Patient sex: M
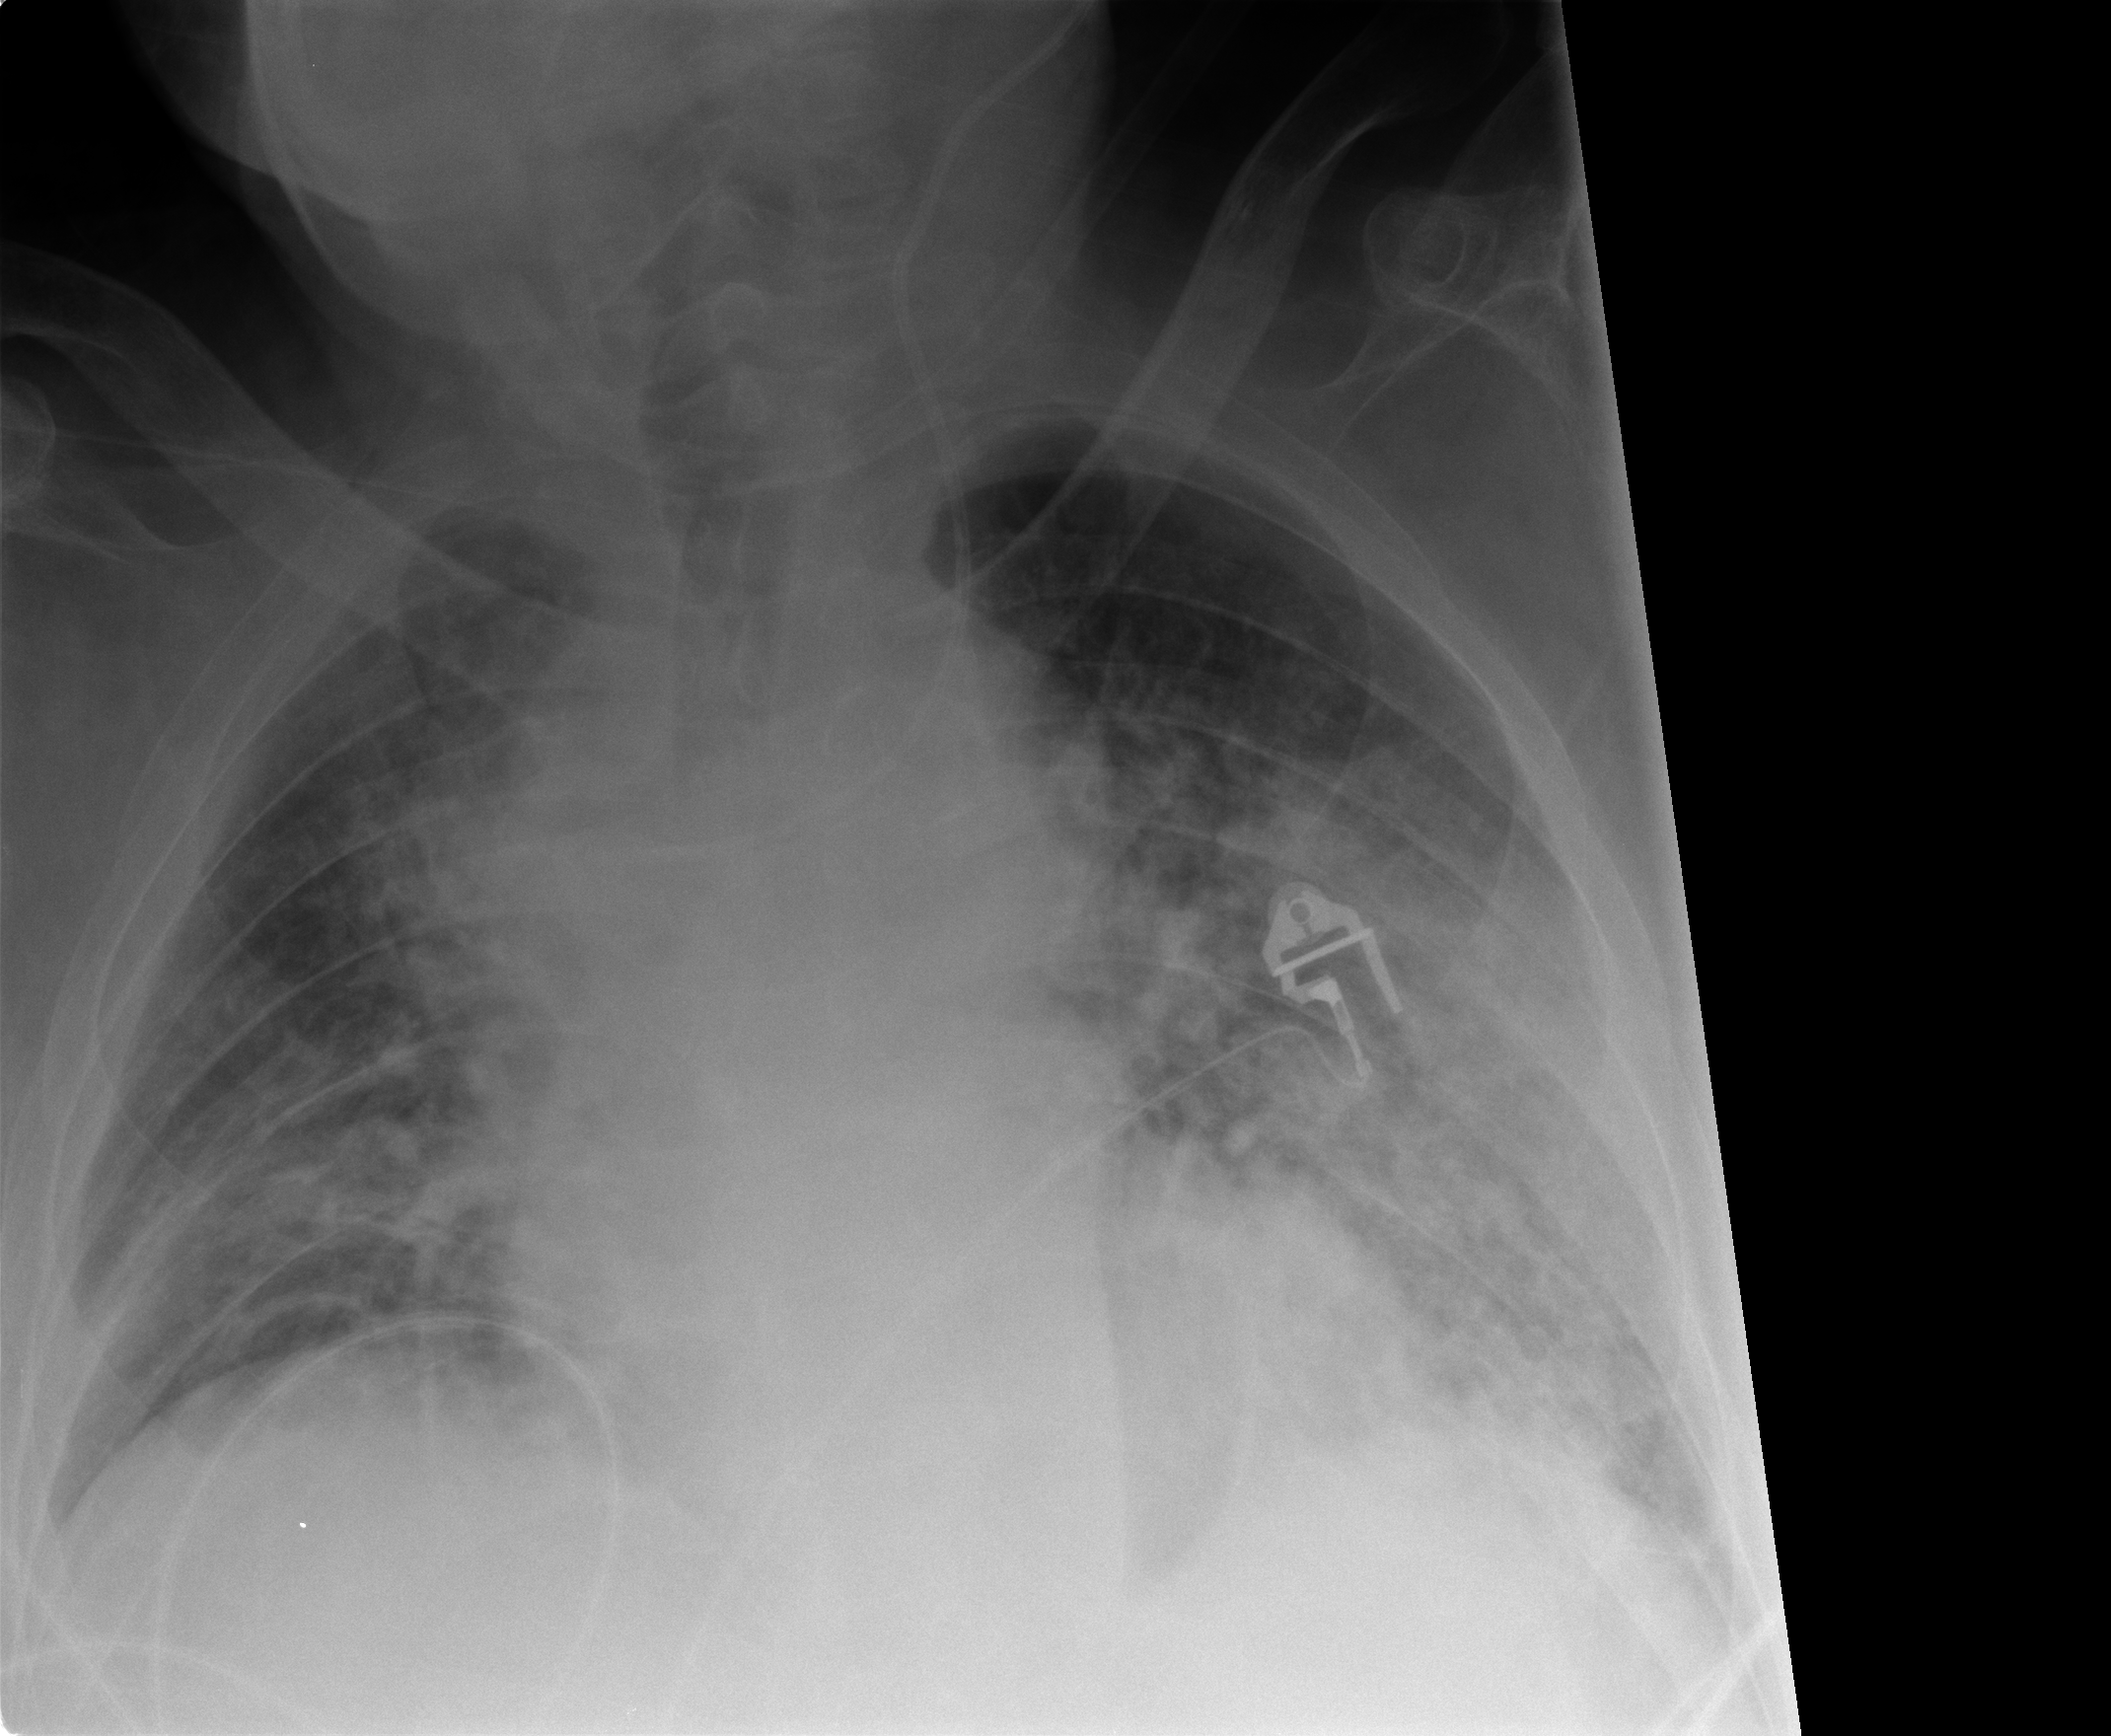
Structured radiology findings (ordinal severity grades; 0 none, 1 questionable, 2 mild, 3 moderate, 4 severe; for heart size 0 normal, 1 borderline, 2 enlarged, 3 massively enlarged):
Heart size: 1
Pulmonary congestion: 2
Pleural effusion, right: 2
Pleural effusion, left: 2
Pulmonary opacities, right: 2
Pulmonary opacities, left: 3
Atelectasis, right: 2
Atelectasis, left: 2